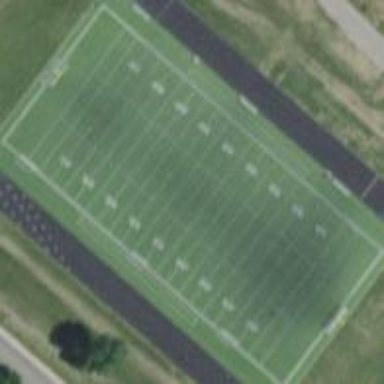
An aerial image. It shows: American football pitch.